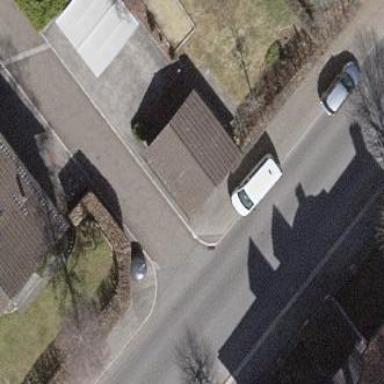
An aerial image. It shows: Garage building.